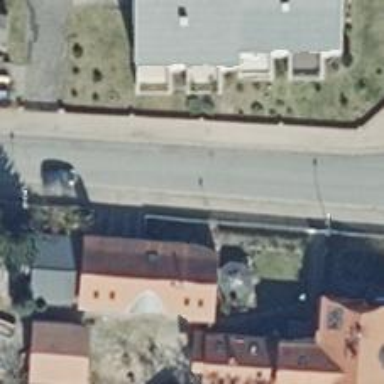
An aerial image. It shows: Paved residential road.